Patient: sex M, age 59
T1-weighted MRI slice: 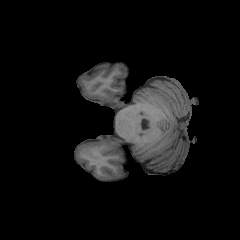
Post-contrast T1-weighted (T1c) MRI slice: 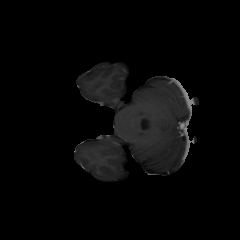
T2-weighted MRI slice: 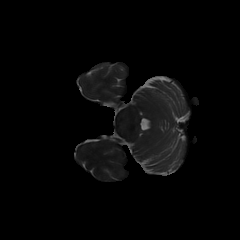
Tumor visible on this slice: no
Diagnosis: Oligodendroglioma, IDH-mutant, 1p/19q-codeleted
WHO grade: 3